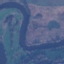
Land use / land cover class: River